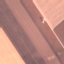
Land use / land cover class: AnnualCrop